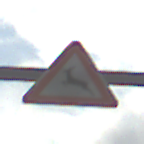
Verkehrszeichen: WildwechselRechts
Umgebung: Outdoor, Nature
Tageszeit: MorningAfternoon
Wetter: PartlyCloudy
Licht: Natural
Jahreszeit: Autumn
Kontrast: LowContrast